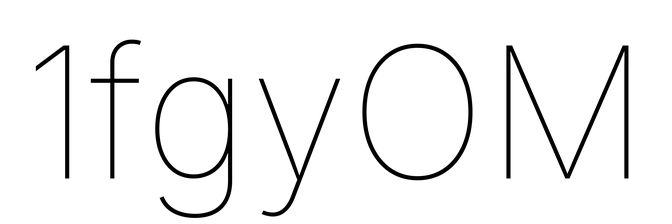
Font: Inter_Thin